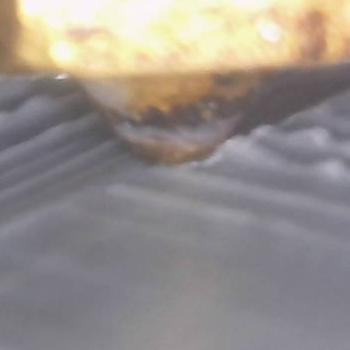
Flow rate: 283%